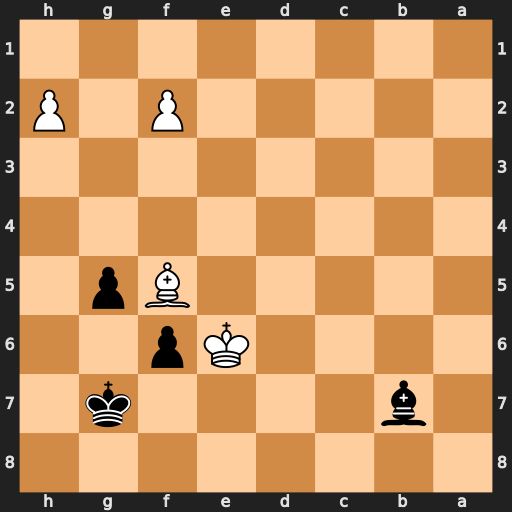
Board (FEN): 8/1b4k1/4Kp2/5Bp1/8/8/5P1P/8
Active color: b
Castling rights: -
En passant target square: -
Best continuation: Bc8+ Kd6 Bxf5